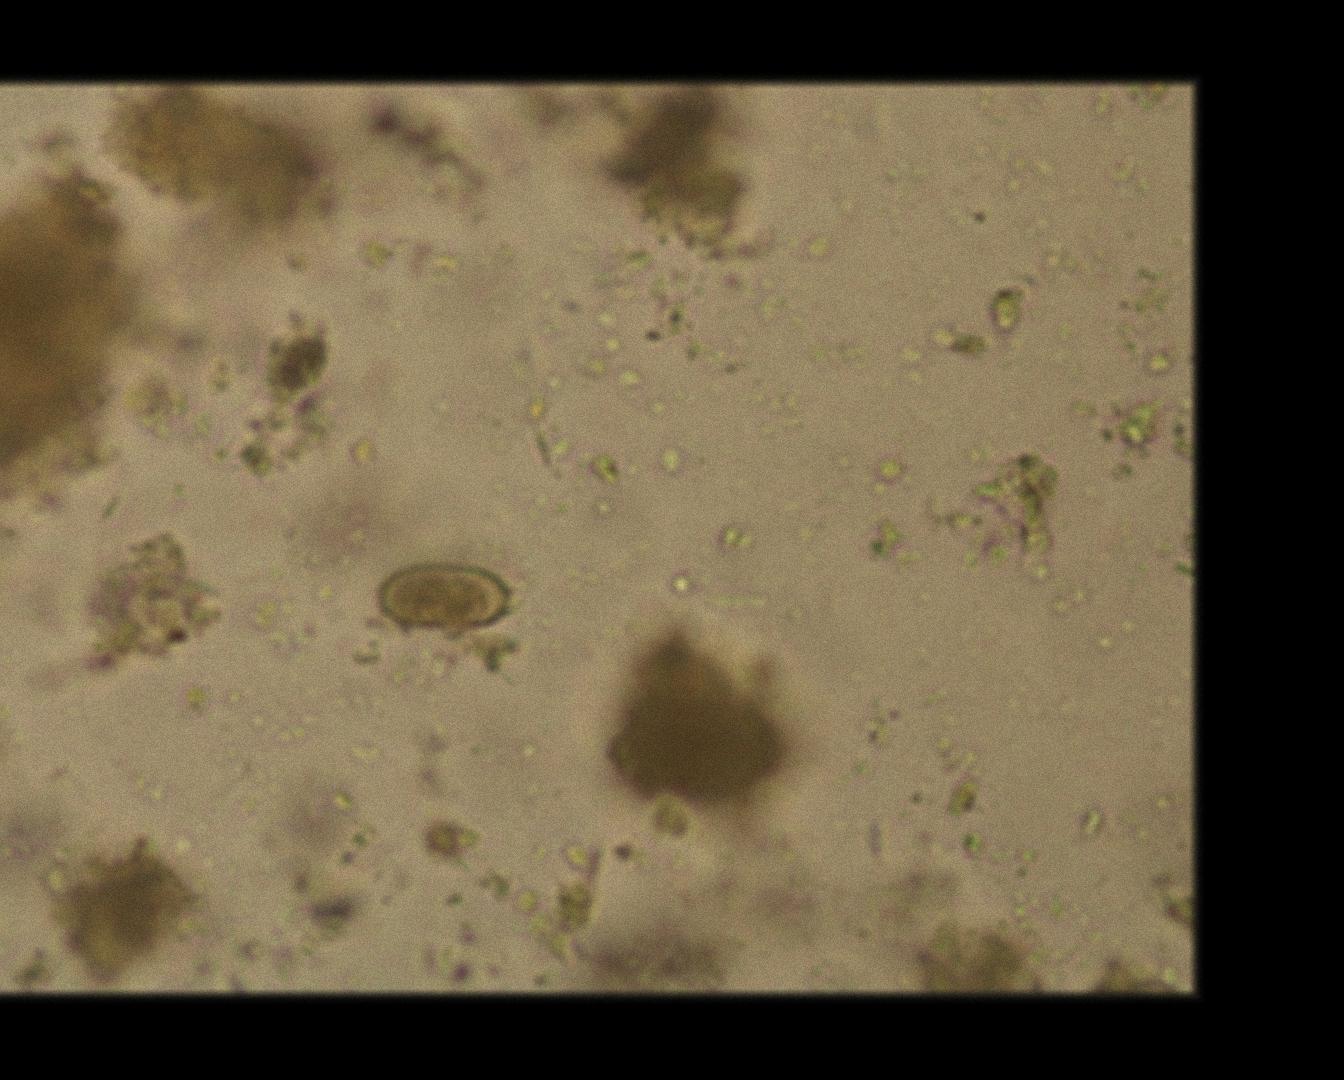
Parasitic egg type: Capillaria philippinensis